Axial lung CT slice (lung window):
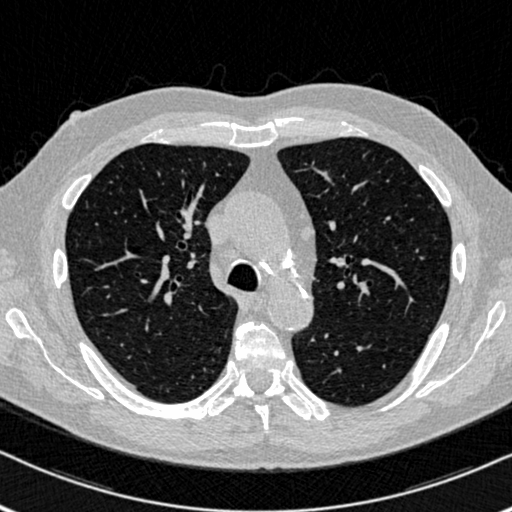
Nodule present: no